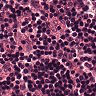
Metastatic tissue present: no